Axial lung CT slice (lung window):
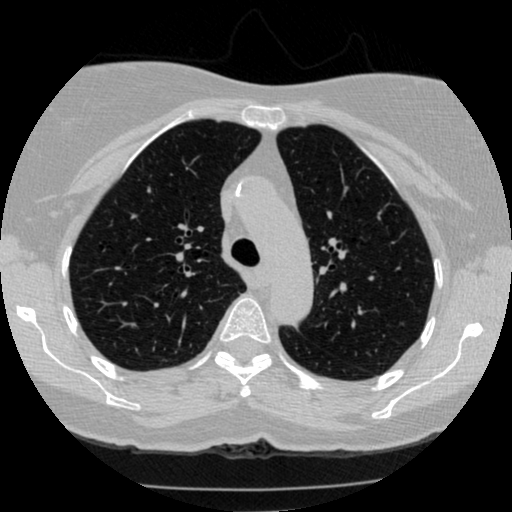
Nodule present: no